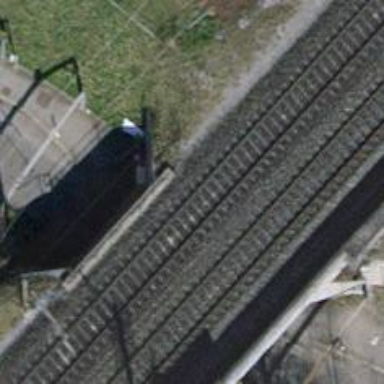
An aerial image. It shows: Railway bridge with electrified contact lines.